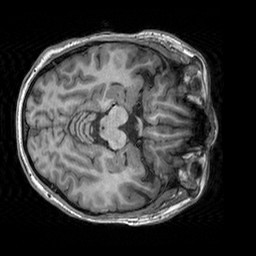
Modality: T1w
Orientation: axial
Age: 23
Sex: male
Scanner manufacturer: siemens
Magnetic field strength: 3 T
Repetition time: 2.3 s
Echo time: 0.00303 s